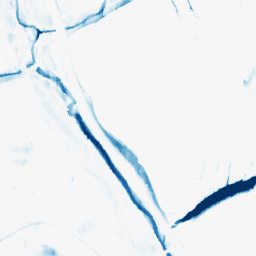
Category: morphological
Decomposition family: morphological_rect
Decomposition parameters: operation: closing
width: 5
height: 20
Upsampling method: regularized
Upsampling parameters: scale: 4
lambda_reg: 0.001
Upsampling scale: 4